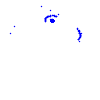
Particle: kaon